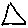
Label: triangle